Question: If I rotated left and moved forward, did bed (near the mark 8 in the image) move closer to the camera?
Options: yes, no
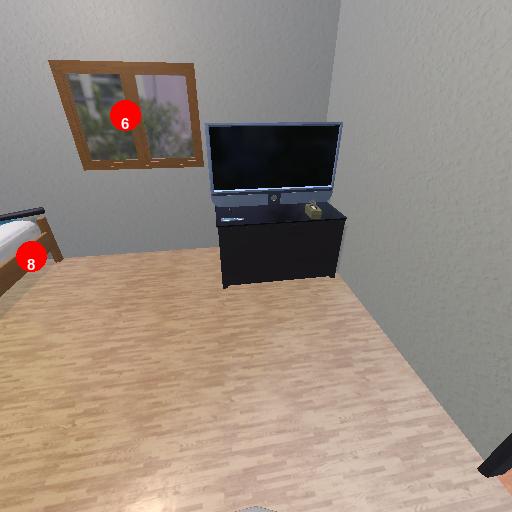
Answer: yes